Field crop: maize
Growth stage: 2
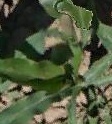
Species: maize